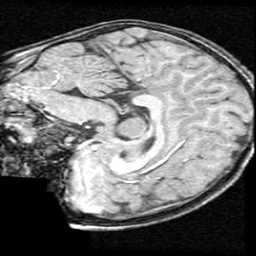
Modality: T1w
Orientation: sagittal
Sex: female
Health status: ill
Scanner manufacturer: ge
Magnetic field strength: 1.5 T
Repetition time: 21 s
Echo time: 0.008 s